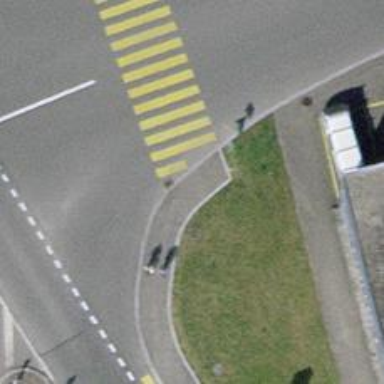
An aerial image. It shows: Kerb serving as barrier.